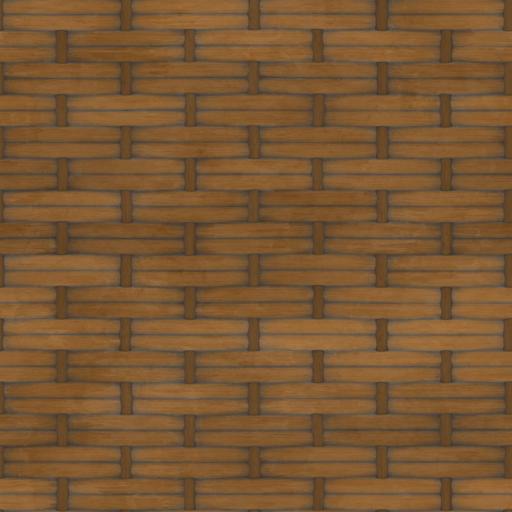
Tags: brown dark wicker